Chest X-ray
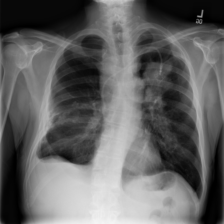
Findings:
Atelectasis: negative
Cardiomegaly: negative
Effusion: negative
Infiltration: negative
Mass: positive
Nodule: negative
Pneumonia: negative
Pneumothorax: negative
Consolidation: negative
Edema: negative
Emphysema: negative
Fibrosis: negative
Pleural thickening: positive
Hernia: negative